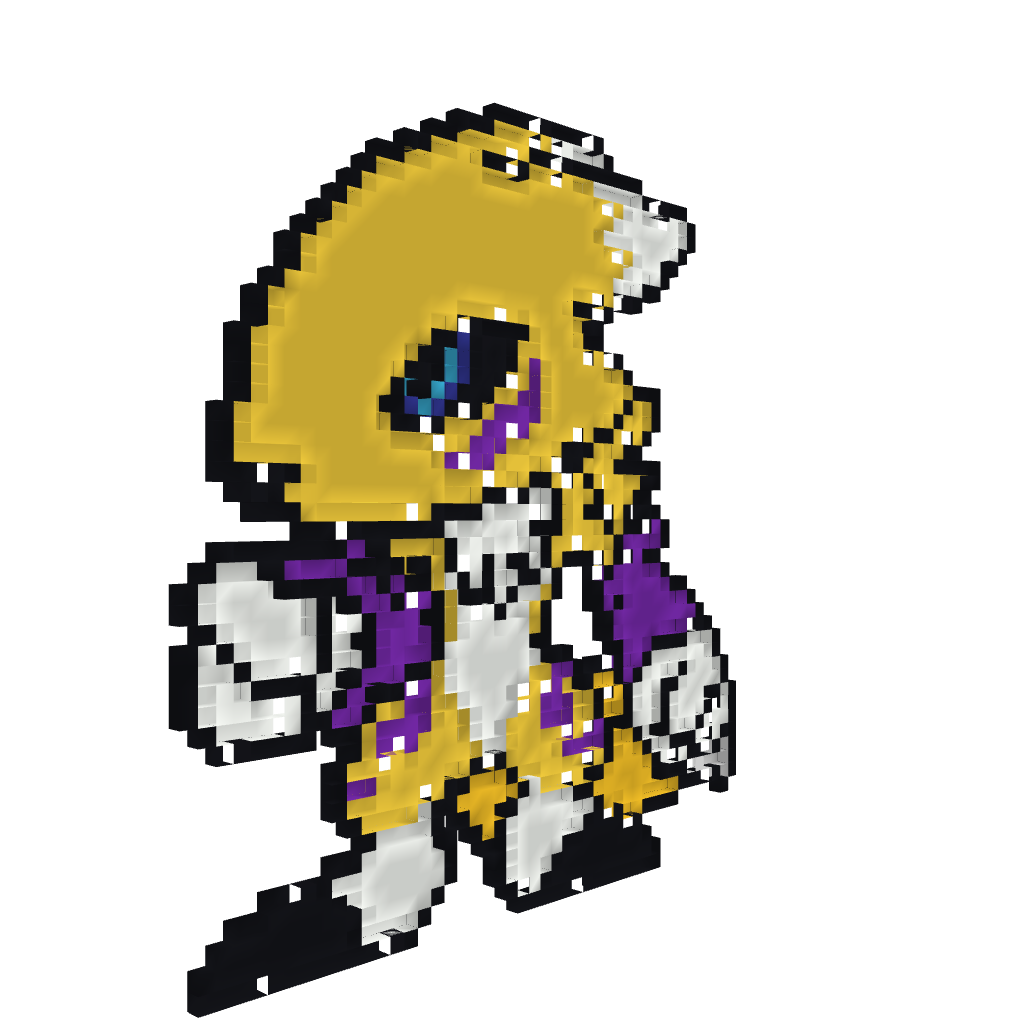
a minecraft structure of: Renamon